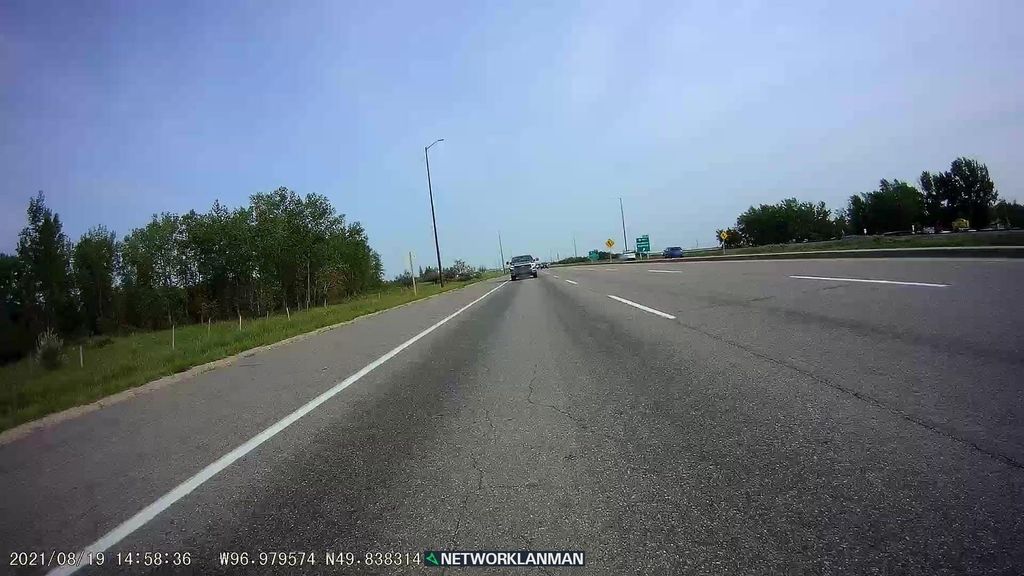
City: winnipeg